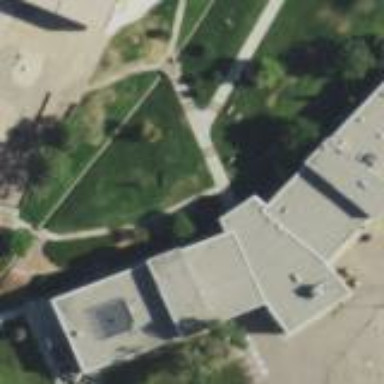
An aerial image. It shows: University building.